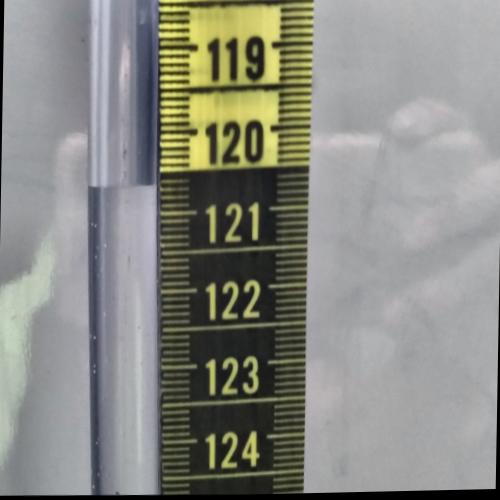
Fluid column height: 120.7 cm